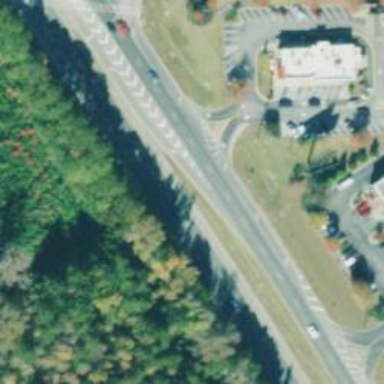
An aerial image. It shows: Asphalt road classified as trunk highway.